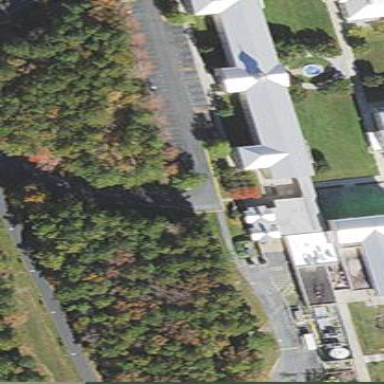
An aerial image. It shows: College building.